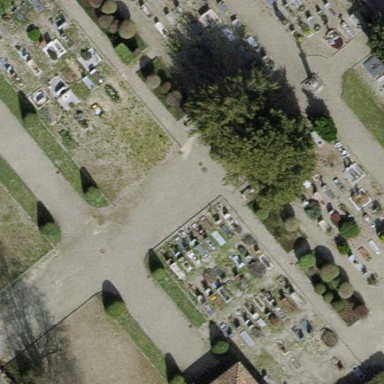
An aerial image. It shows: Cemetery.